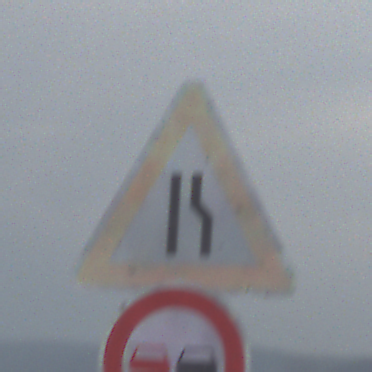
Verkehrszeichen: EinseitigVerengteFahrbahnRechts
Zusatzzeichen unten: Ueberholverbot
Umgebung: Outdoor, Nature
Tageszeit: Midday
Wetter: PartlyCloudy
Licht: Natural
Jahreszeit: NotSpecified
Kontrast: LowContrast